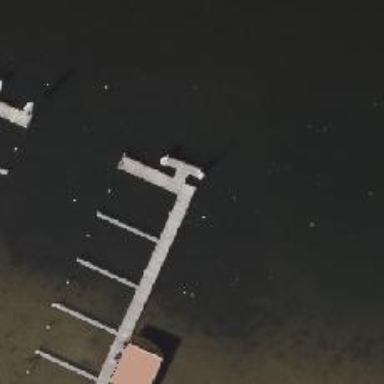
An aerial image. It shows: Man-made pier.